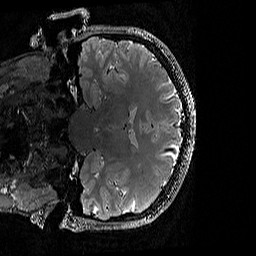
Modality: T2w
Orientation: coronal
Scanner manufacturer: siemens
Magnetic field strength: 3 T
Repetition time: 3.2 s
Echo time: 0.428 s